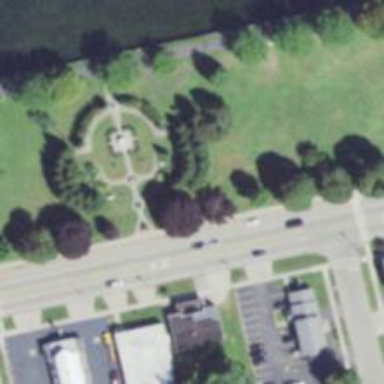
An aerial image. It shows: Historic memorial.